Field crop: maize
Growth stage: 2
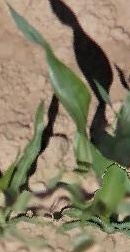
Species: maize